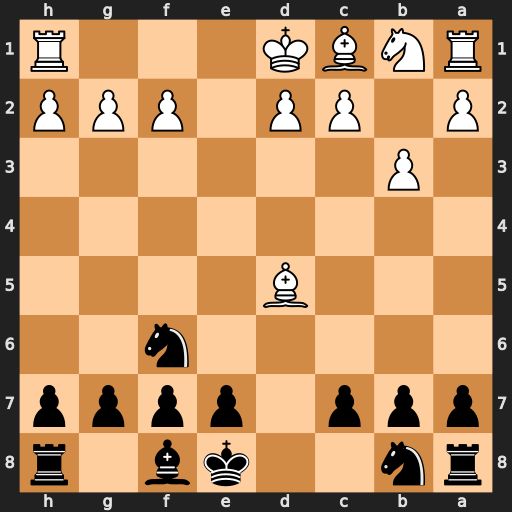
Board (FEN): rn2kb1r/ppp1pppp/5n2/3B4/8/1P6/P1PP1PPP/RNBK3R
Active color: b
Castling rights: kq
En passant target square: -
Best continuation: Nxd5